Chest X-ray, PA view. Patient: 59 years old, sex M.
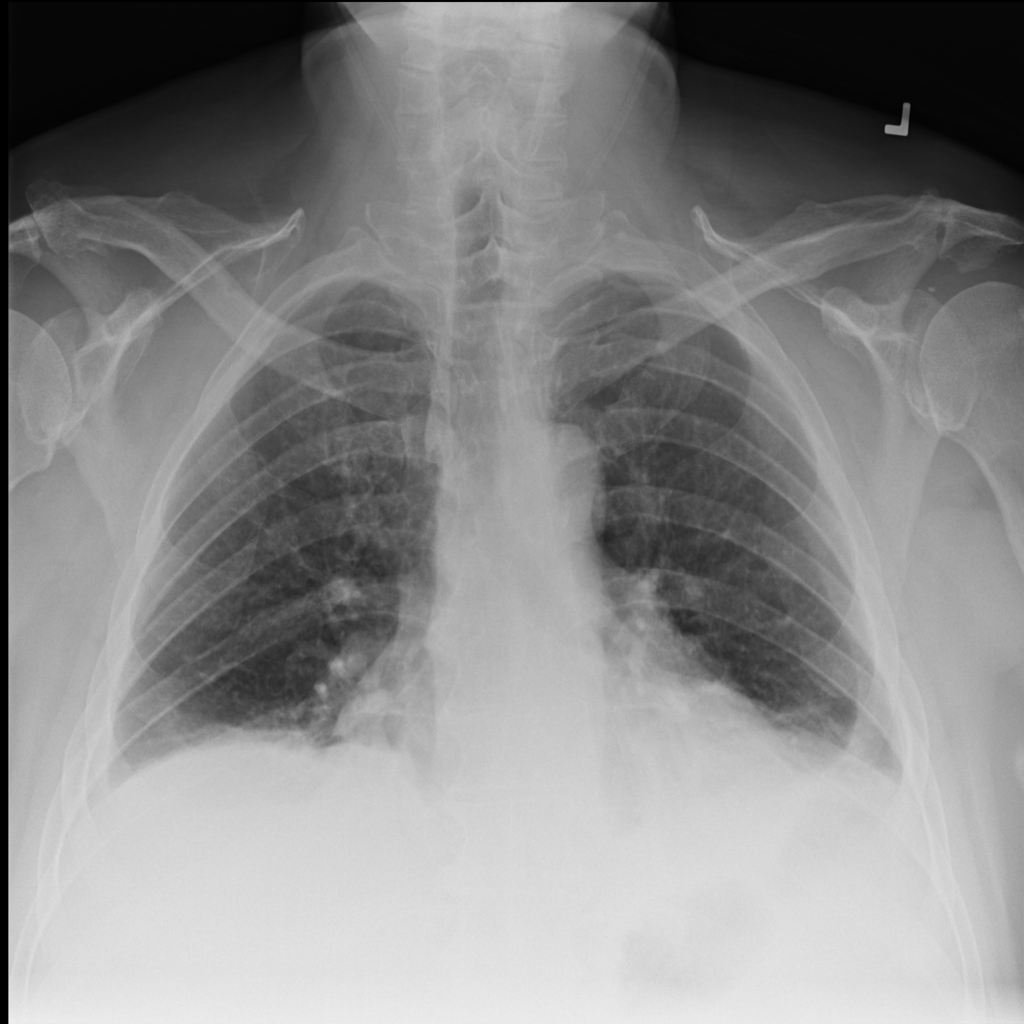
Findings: No Finding